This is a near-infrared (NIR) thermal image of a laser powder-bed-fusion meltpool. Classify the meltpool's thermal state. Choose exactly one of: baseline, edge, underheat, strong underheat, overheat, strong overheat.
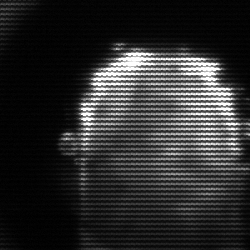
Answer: baseline